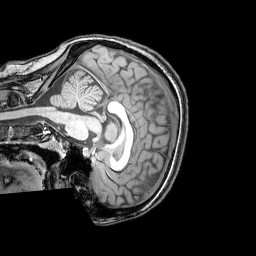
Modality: T1w
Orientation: sagittal
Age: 26
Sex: female
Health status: healthy
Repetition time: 0.081 s
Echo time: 0.037 s